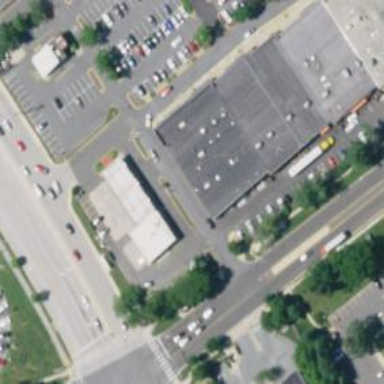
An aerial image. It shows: Convenience shop.